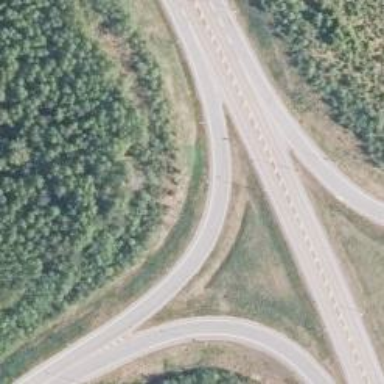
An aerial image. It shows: Asphalt trunk link road.